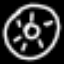
Label: donut